Question: i have spend many many hours to get wincache work, because my app in Symfony 2 is slow on my Windows 8 (initialisation time > 2s). Wincache solution founded here <URL>
IIS is installed and its in phpinfo(). But problem is that my application is still slow. I have tried to search what is wrong, and it looks like reroute.ini is not loaded at al, even if its in php.ini
'''
wincache.rerouteini="C:\Program Files (x86)\iis express\PHP5.5
eroute.ini"
'''
but its missing in phpinfo()

I even looked at the source code on pecl, and i found
'''
#ifdef WINCACHE_TEST
/* index 21 */ STD_PHP_INI_ENTRY("wincache.rerouteini", NULL, PHP_INI_SYSTEM, OnUpdateString, rerouteini, zend_wincache_globals, wincache_globals)
/* index 22 */ STD_PHP_INI_ENTRY("wincache.olocaltest", "0", PHP_INI_SYSTEM, OnUpdateBool, olocaltest, zend_wincache_globals, wincache_globals)
#endif
'''
Whats that? It means that this option is present only when constant WINCACHE_TEST is true? Because thats never, because i found this too
'''
#ifdef WINCACHE_DEBUG
# define WINCACHE_TEST
# define _ASSERT(x) if(!(x)) { dprintalways(#x); if(IsDebuggerPresent()) { DebugBreak(); } }
#else
# define _ASSERT(x)
#endif
'''
And constant WINCACHE_DEBUG is commented out above in code
'''
/* comment following line for release builds */
/* #define WINCACHE_DEBUG */
/* #define DEBUG_DUMP_OPARRAY */
'''
Is this bug? I just want to get reroute.ini (<URL> work. Thats option that can decrease initialisation time 4x, please help what i have wrong there, or send me functional wincache extension here for PHP5.5 VC11 NTS version, thx!
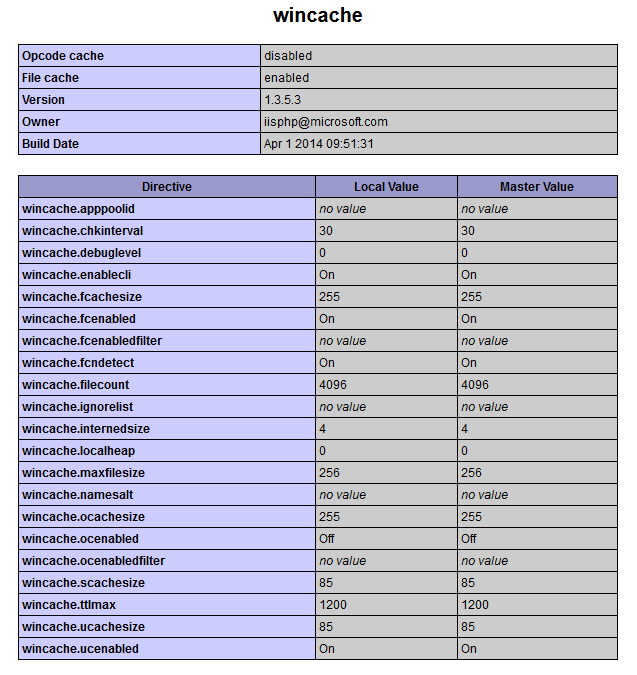
Answer: I had the same problem, so I asked on the WinCache <URL> and it turns out the function reroute function has been removed for a while, without them updating the documentation. Too bad.